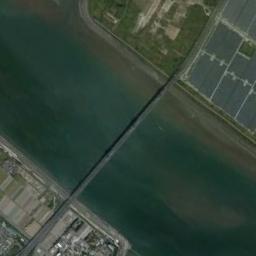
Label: bridge